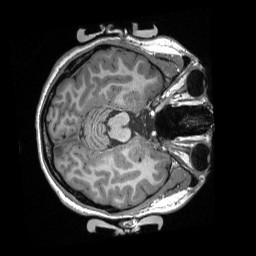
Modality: T1w
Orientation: axial
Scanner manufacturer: siemens
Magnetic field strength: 3 T
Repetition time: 2.3 s
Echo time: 0.00308 s